Field crop: tomato
Growth stage: 1
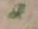
Species: solanum